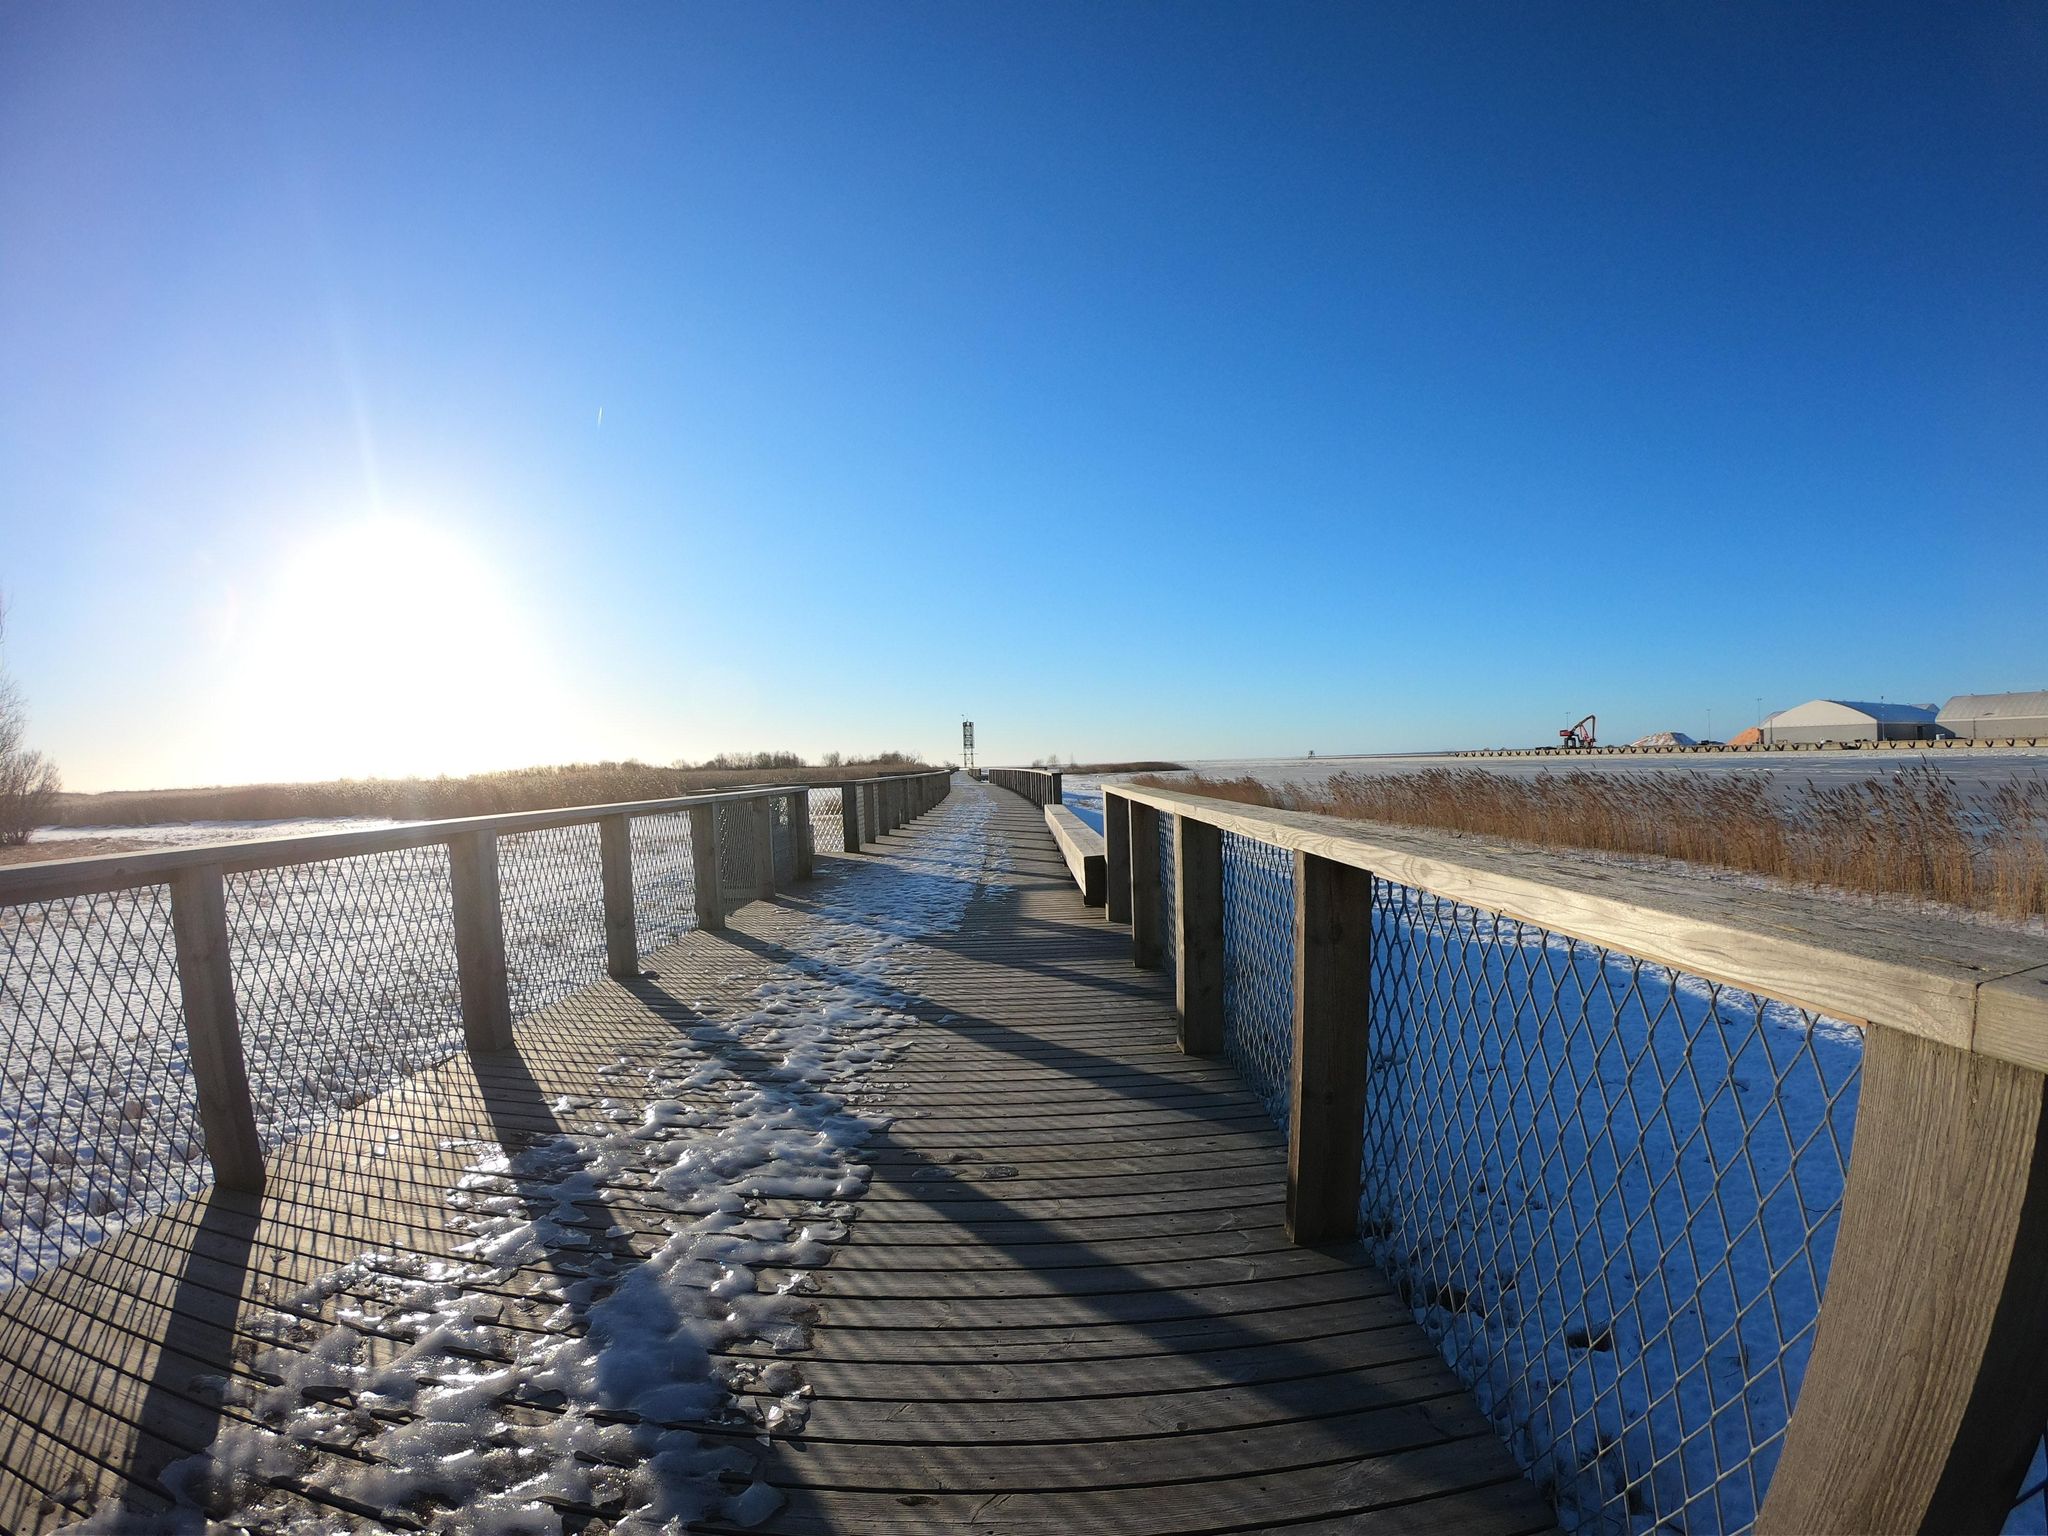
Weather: snowy
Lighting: day
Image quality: good
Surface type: walking surface
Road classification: cycleway, footway, path
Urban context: suburban or peri-urban
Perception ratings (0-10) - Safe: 7.52, Lively: 2.04, Beautiful: 7.91, Boring: 2.63, Depressing: 3.34, Wealthy: 4.94